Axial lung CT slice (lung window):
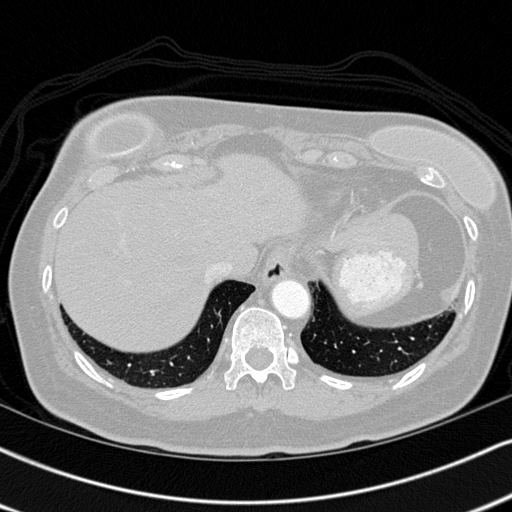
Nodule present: no